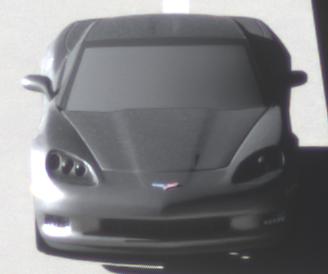
Make: Chevrolet
Model: Corvette Coupé
Detailed model: Corvette (C6) Coupé
Model produced from: 2005/02
Model produced until: 2008/03
Doors: 3
Color: gray
Road condition: dry road
Daytime: morning or afternoon
Contrast: high contrast